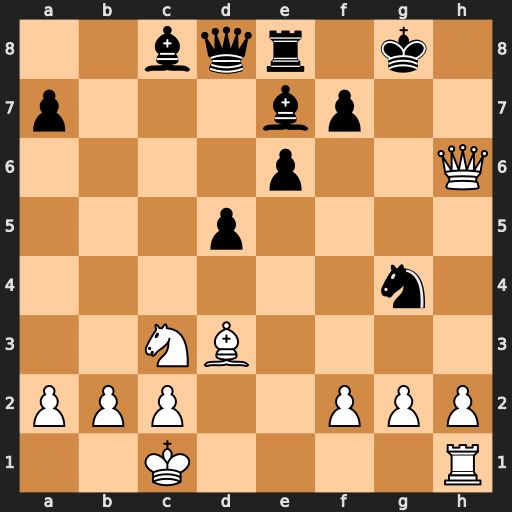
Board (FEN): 2bqr1k1/p3bp2/4p2Q/3p4/6n1/2NB4/PPP2PPP/2K4R
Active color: w
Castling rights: -
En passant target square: -
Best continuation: Qh7+ Kf8 Qh8#